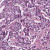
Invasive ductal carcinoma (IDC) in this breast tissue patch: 1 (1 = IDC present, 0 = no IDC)